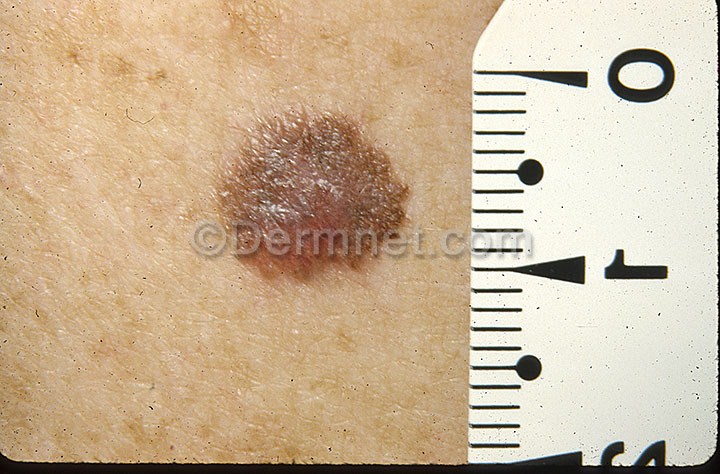
Disease: Melanoma Skin Cancer Nevi and Moles